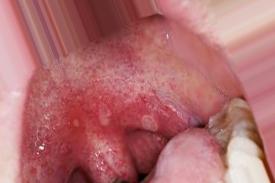
Condition: Mouth Ulcer